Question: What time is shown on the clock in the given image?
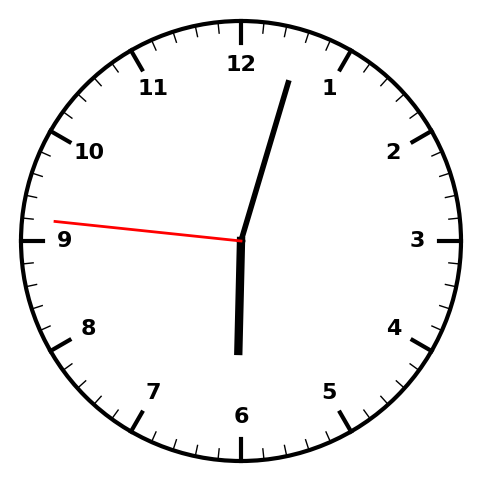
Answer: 06:02:46